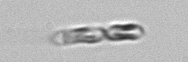
Label: Dactyliosolen_fragilissimus